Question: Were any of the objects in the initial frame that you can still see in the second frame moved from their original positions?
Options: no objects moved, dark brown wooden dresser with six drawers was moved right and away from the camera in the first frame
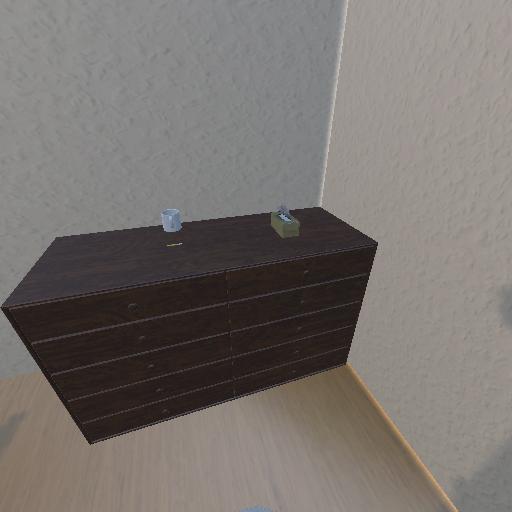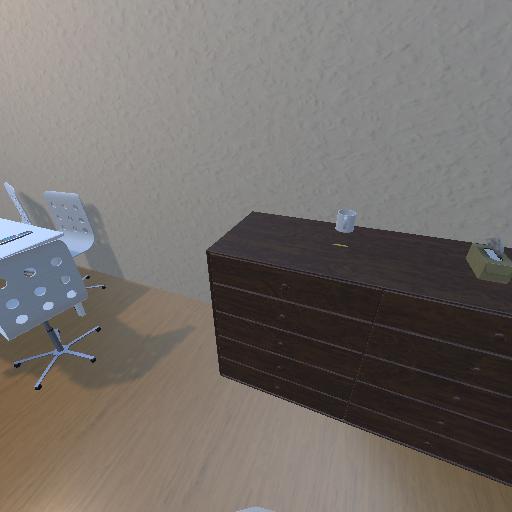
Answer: no objects moved